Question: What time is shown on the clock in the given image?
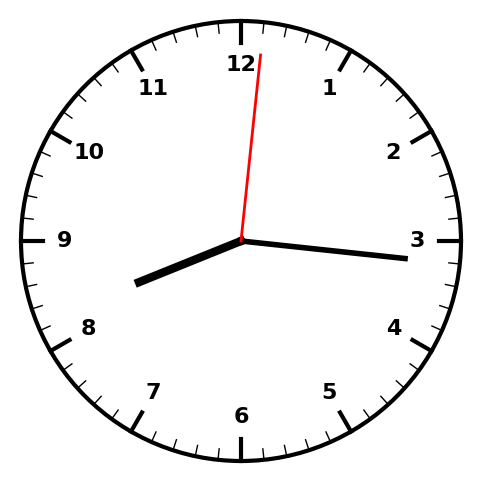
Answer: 08:16:01